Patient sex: M
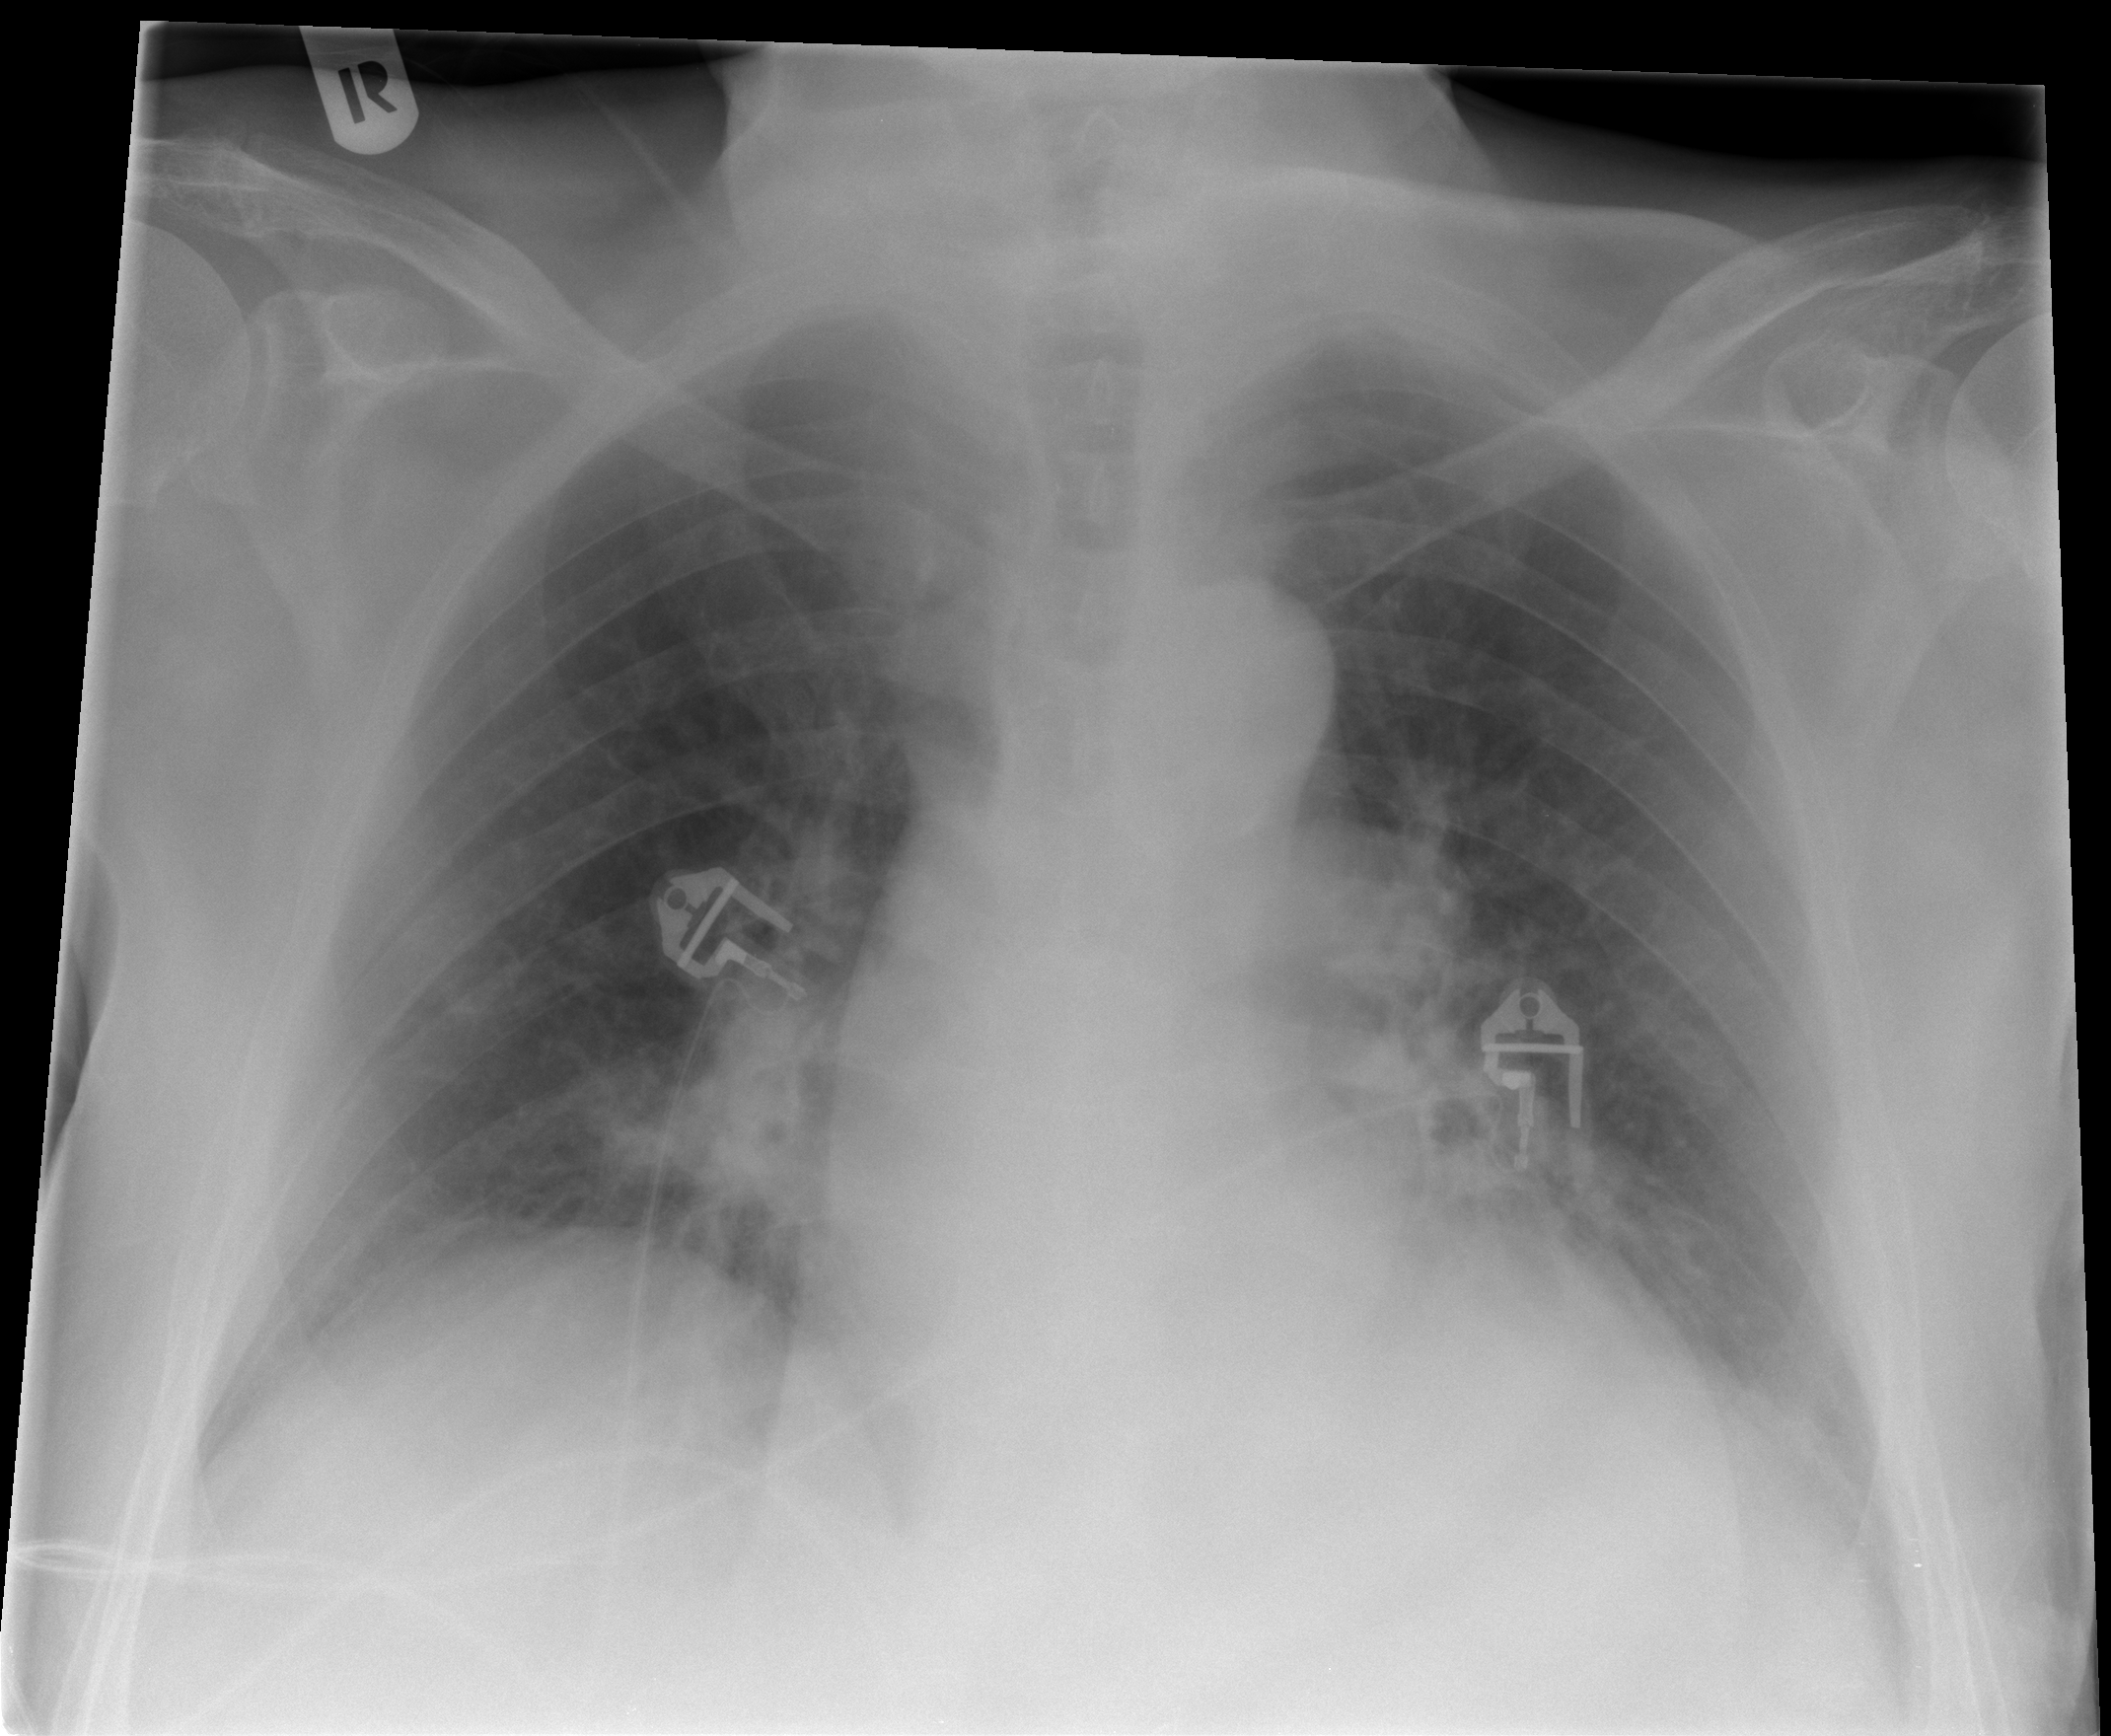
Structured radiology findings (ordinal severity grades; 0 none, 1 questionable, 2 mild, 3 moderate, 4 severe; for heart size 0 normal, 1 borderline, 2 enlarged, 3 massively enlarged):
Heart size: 2
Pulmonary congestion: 1
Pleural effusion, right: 1
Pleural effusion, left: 2
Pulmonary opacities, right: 0
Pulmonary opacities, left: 0
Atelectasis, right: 1
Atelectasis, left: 2